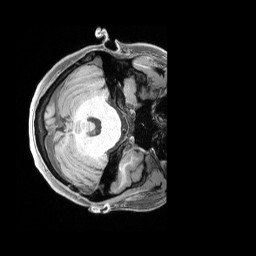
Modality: T1w
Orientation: axial
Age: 21
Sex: female
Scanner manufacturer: siemens
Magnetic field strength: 3 T
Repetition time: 2.4 s
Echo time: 0.00228 s